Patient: sex M, age 69
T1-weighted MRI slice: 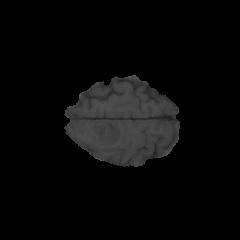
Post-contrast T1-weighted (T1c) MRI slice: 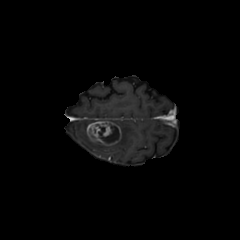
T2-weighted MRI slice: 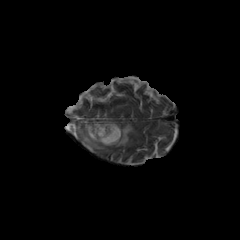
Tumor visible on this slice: yes
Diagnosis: Glioblastoma, IDH-wildtype
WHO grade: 4